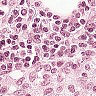
Metastatic tissue present: no